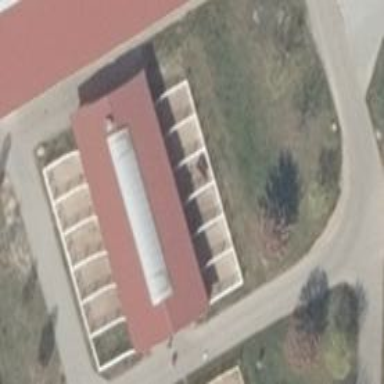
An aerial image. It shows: Stable building.